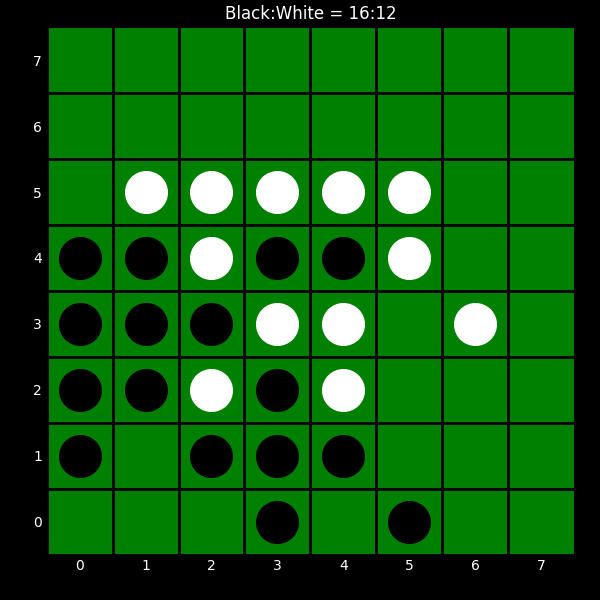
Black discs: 16
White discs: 12